Question: My 'RegisterModel' has the 'Password' Property as below:
'''
public class RegisterModel
{
[Required]
[StringLength(100, ErrorMessage = "The {0} must be at least {2} characters long.", MinimumLength = 8)]
[DataType(DataType.Password)]
[Display(Name = "Password")]
public string Password { get; set; }
}
'''
In Register View, I have this:
'''
<p class="message-info">
Passwords must be at least @Membership.MinRequiredPasswordLength characters long.
</p>
'''
Though, I have changed the 'MinimumLength' of 'Password' to '8' characters in my 'RegisterModel', still it is showing only '6' on my view page as shown in screenshot below:

How to change 'Password' Length?
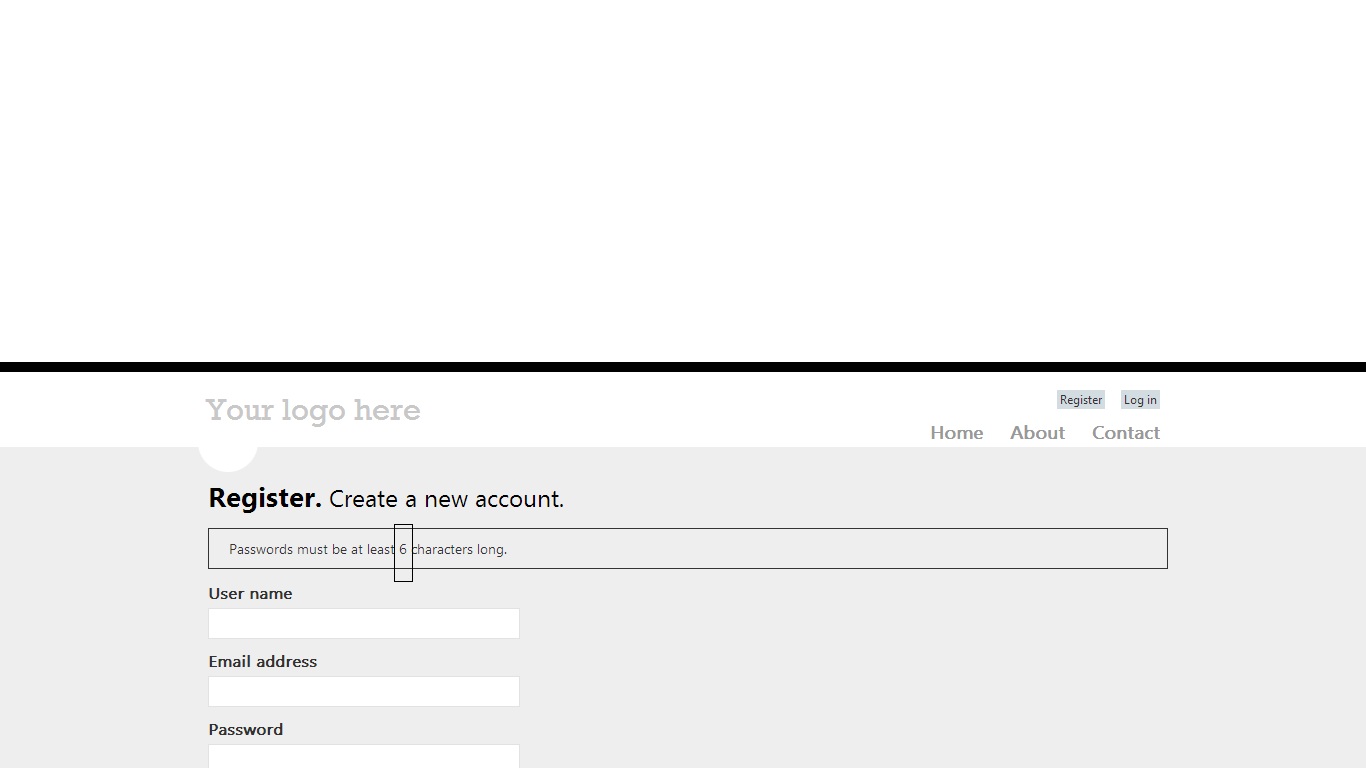
Answer: Though you have changed it in your 'RegisterModel', notice that on your 'Register View', the value is coming from 'Membership' class that is configured according to your 'Membership' 'Provider' in your 'web.config' file.
So, Check your 'web.config' file. It has the following code:
'''
<membership>
<providers>
<clear />
<add name="AspNetSqlMembershipProvider"
type="System.Web.Security.SqlMembershipProvider"
connectionStringName="ApplicationServices"
enablePasswordRetrieval="false"
enablePasswordReset="true"
requiresQuestionAndAnswer="false"
requiresUniqueEmail="false"
maxInvalidPasswordAttempts="5"
minRequiredPasswordLength="6" //Change This
minRequiredNonalphanumericCharacters="0"
passwordAttemptWindow="10"
applicationName="/" />
</providers>
</membership>
'''
Change 'minRequiredPasswordLength = "8"' here too and it will work for you.
If you don't want to make changes in your 'Membership Provider', then you can still do this by writing your own Custom Attribute for 'MinPasswordLength' as below:
'''
[AttributeUsage(AttributeTargets.Property | AttributeTargets.Field | AttributeTargets.Parameter , AllowMultiple = false, Inherited = true)]
public sealed class MinRequiredPasswordLengthAttribute : ValidationAttribute, IClientValidatable
{
private readonly int _minimumLength = Membership.MinRequiredPasswordLength;
public override string FormatErrorMessage(string name)
{
return String.Format(CultureInfo.CurrentCulture, ErrorMessageString, name, _minimumLength);
}
public override bool IsValid(object value)
{
string password = value.ToString();
return password.Length >= this._minimumLength;
}
public IEnumerable<ModelClientValidationRule> GetClientValidationRules(ModelMetadata metadata, ControllerContext context)
{
return new[]{ new ModelClientValidationStringLengthRule(FormatErrorMessage(metadata.GetDisplayName()), _minimumLength, int.MaxValue)
};
}
}
'''
Then update your 'RegisterModel' to use the 'MinRequiredPasswordLength' DataAnnotation instead.
'''
[Required]
[MinRequiredPasswordLength(ErrorMessage = "The {0} must be at least {1} character(s) long.")]
[DataType(DataType.Password)]
[Display(Name = "Password")]
public string Password { get; set; }
'''
- <URL>